Question: I have completed an ASP.NET-MVC5 application(website) where I have lot of MVC controllers:

I would like to extent the functionality of my application by exposing WEB API with OData.
For instance I would like to create another controller for 'Person' model class, but this time it should be Web API not MVC controller. Should I WEB API store it in Controller folder and just call it 'PersonWebAPIController'? Will it work?
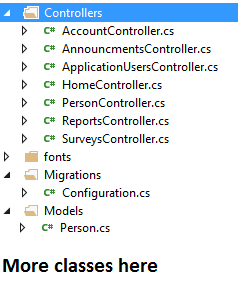
Answer: To answer your question 'Will it work?' yes
But if you want to separate code physically, then you can create a custom folder under 'Controllers' folder, and place all the 'ApiControllers' in newly created folder. If you want to separate MVC and API controllers logically, then use different 'namespaces' for them.
Technically you can have controllers in any custom made folder under the Visual studio project.